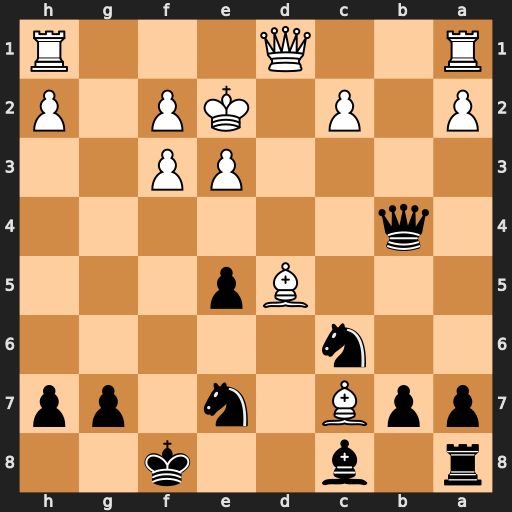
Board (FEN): r1b2k2/ppB1n1pp/2n5/3Bp3/1q6/4PP2/P1P1KP1P/R2Q3R
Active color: b
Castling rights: -
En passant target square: -
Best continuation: Nd4+ exd4 Nxd5